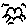
Label: bird